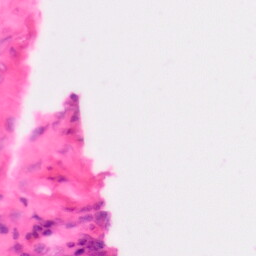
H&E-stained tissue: Colon